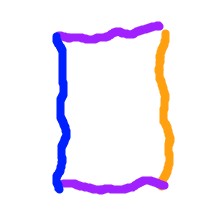
Shape: rectangle